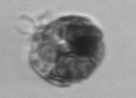
Label: Proterythropsis